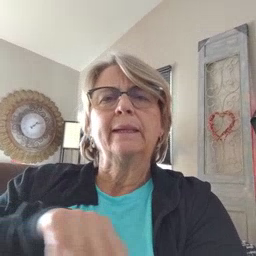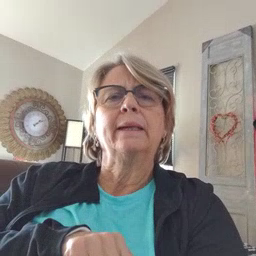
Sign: quiet